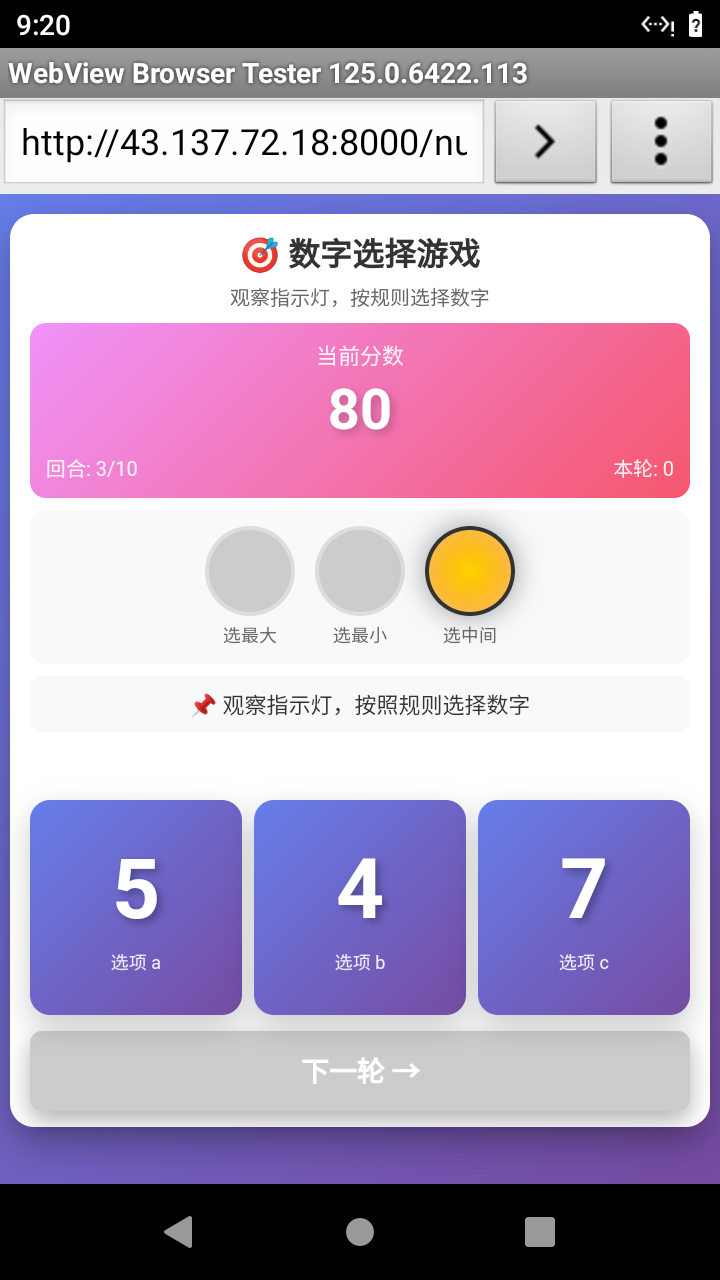

Select the correct number based on the traffic light color.
Answer: 1